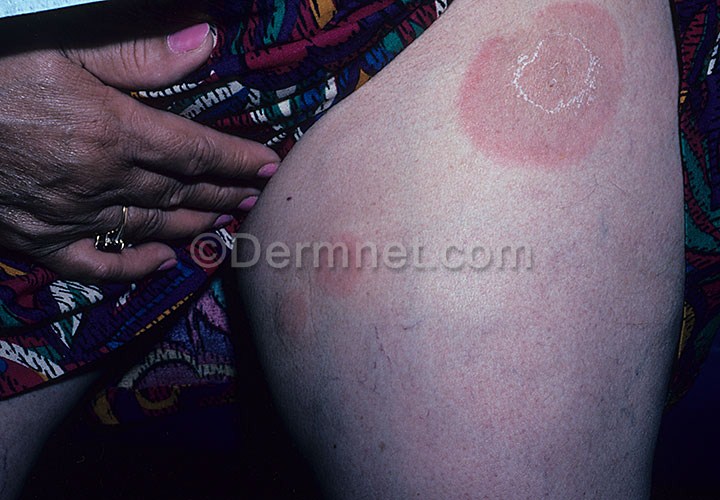
Disease: Urticaria Hives